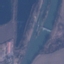
Land use / land cover class: River